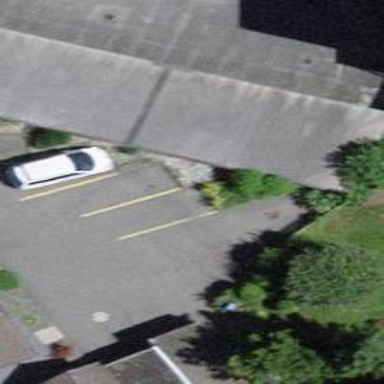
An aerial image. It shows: Group of garages.